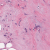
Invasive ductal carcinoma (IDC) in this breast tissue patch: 0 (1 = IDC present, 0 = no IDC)